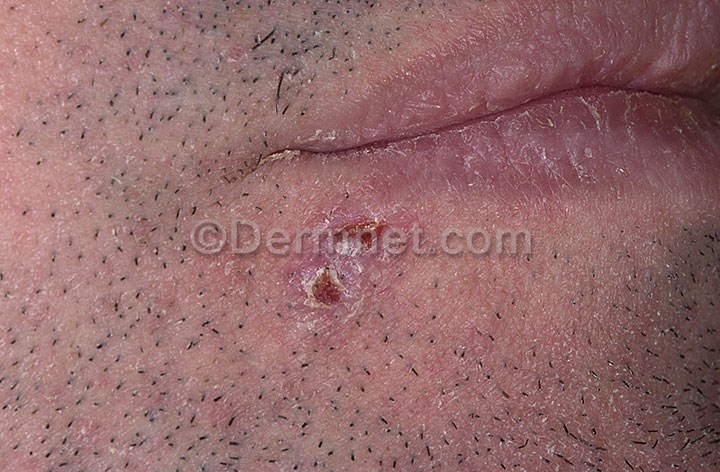
Disease: Actinic Keratosis Basal Cell Carcinoma and other Malignant Lesions